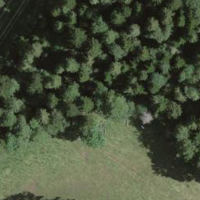
EUNIS habitat code: 44
Species observed at this site:
Sedum album